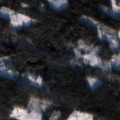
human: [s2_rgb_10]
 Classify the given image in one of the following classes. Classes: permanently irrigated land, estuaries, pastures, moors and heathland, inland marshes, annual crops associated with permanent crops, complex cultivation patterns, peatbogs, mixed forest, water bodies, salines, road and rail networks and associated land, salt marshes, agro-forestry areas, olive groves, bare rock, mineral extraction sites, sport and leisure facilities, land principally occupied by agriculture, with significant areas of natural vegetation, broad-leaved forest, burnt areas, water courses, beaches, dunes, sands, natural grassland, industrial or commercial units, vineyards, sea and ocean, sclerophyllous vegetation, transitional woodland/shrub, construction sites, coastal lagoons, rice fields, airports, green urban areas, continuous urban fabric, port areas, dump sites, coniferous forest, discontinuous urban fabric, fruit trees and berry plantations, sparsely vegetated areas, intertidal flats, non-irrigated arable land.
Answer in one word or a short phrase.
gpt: coniferous forest, transitional woodland/shrub, water bodies